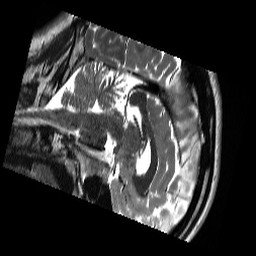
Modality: T2w
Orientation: sagittal
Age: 21
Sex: male